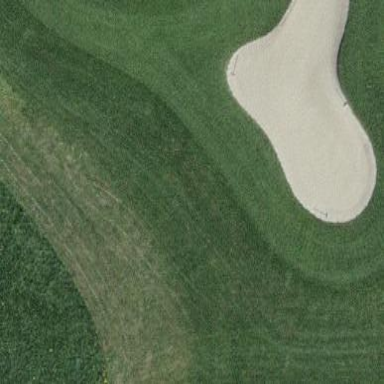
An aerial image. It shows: Sand bunker on golf course.